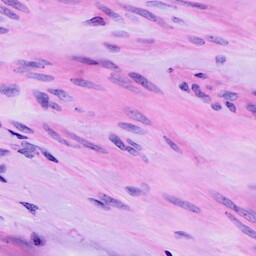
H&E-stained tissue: Ovarian